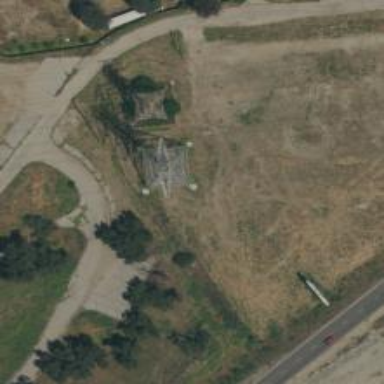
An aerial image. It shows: Lattice structure tower used for power distribution.